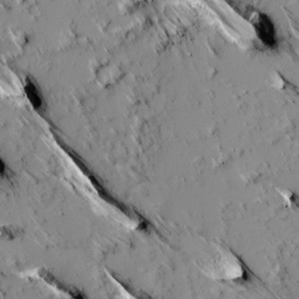
Label: non_frost